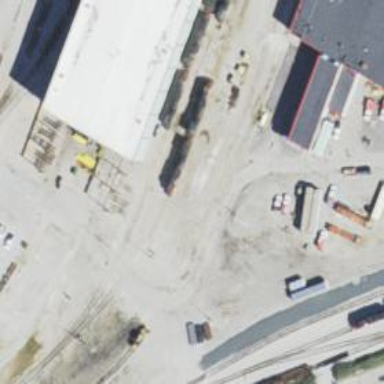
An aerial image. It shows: Railway yard used for servicing trains.